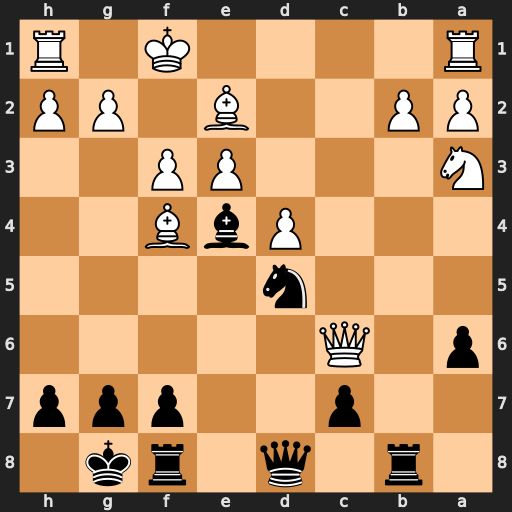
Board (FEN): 1r1q1rk1/2p2ppp/p1Q5/3n4/3PbB2/N3PP2/PP2B1PP/R4K1R
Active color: b
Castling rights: -
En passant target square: -
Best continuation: Nxe3+ Bxe3 Bxc6